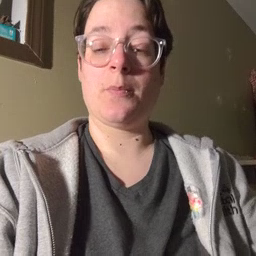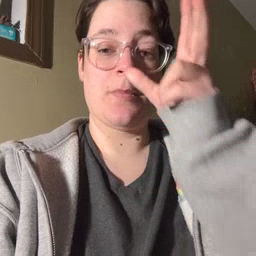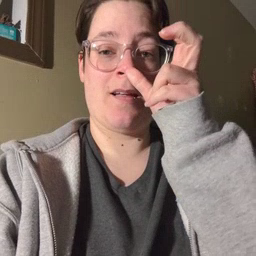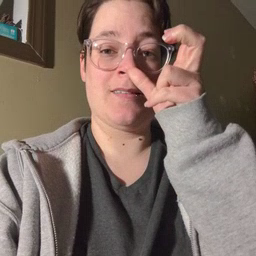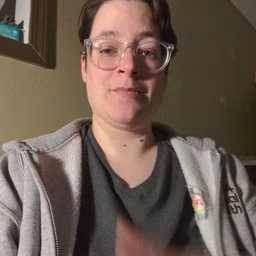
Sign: bug